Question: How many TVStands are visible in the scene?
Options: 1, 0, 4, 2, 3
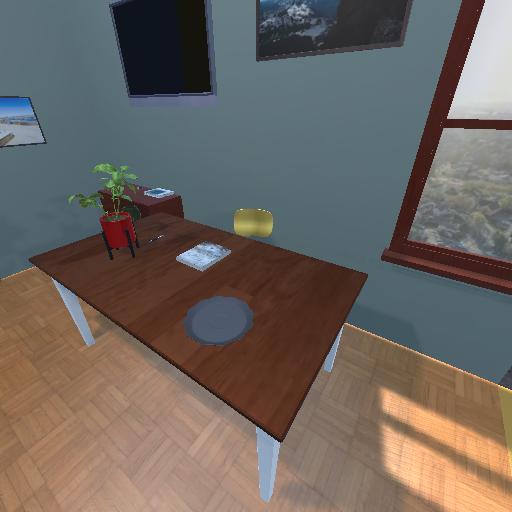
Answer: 1